Question: What is the result of this measurement?
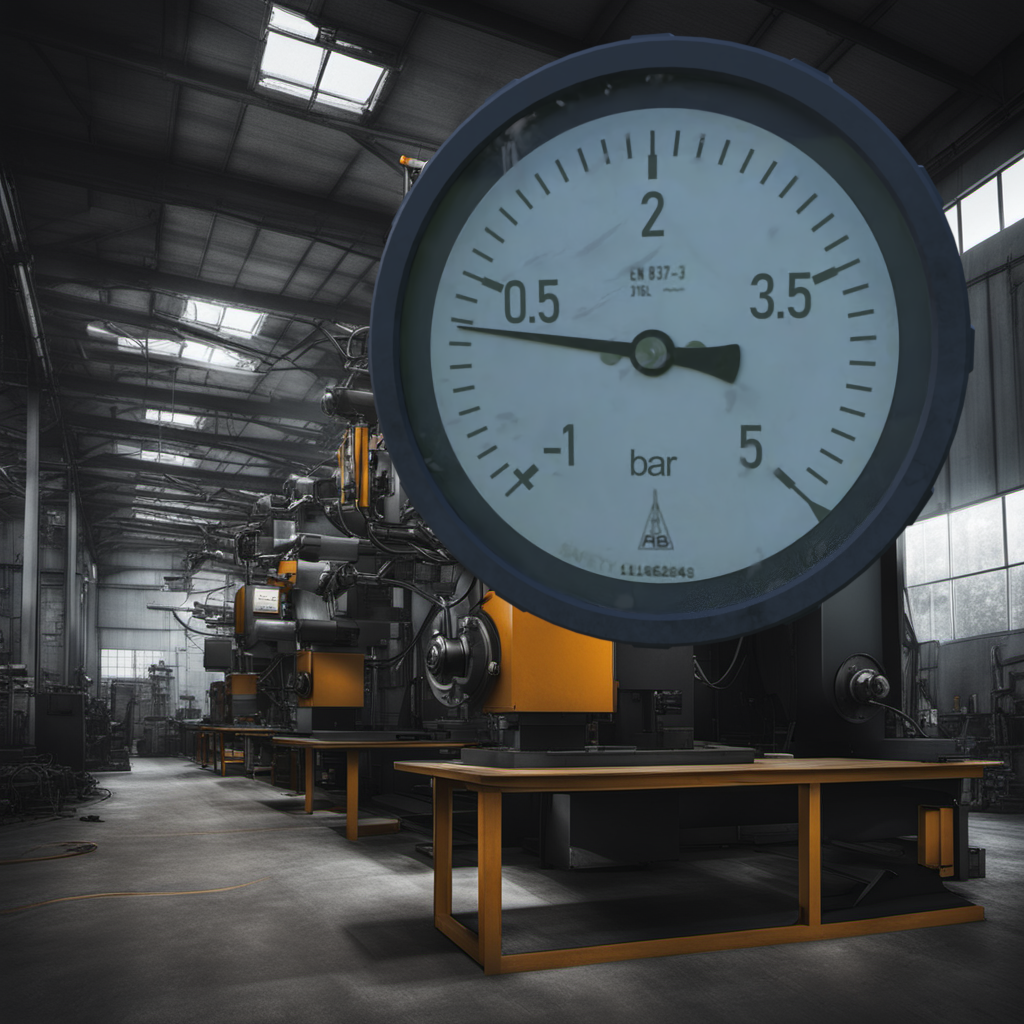
Answer: The result is 0.14
Question: What is the range of the measurement shown in the image?
Answer: The range is from -1 to 5
Question: What is the minimum and maximum value of the measurement shown in the image?
Answer: The minimum value is -1 and the maximum value is 5